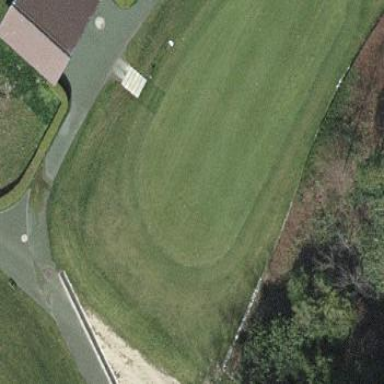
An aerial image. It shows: Green golf area with grass land use.